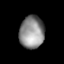
Tissue: lung
Cell type: Endothelial cells
Senescence score: 0.5751
Nuclear area (px): 788
Mean DAPI intensity: 140.754